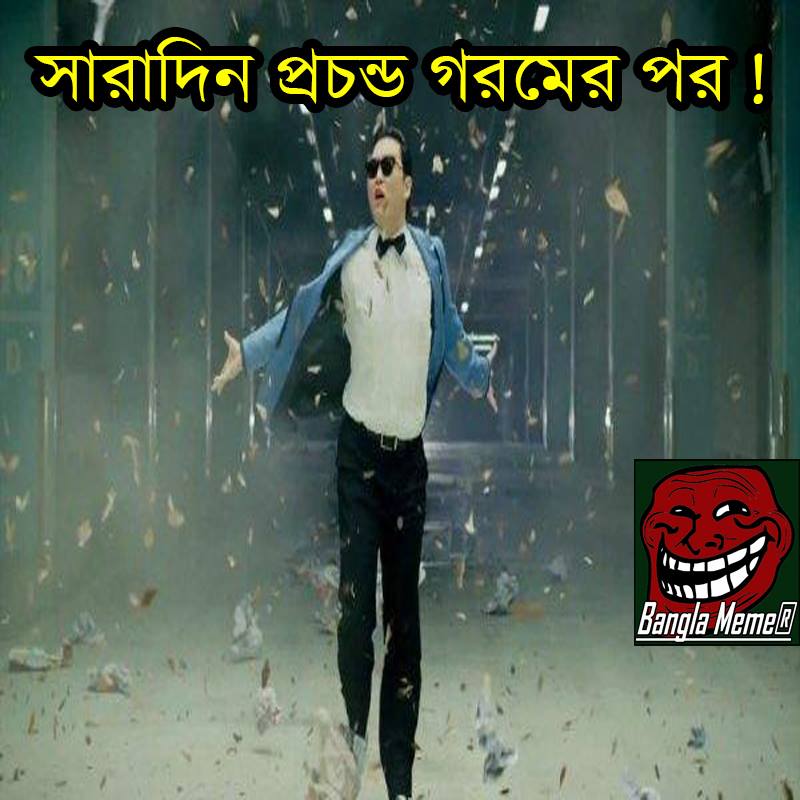
Caption: সারাদিন প্রচন্ড গরমের পর !
Label: non-hate